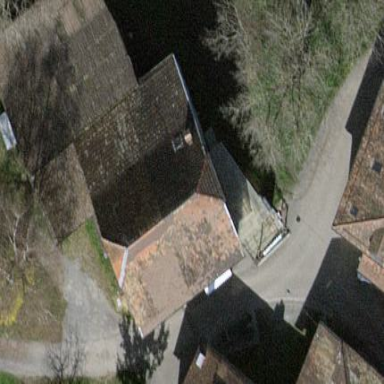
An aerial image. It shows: Shed.